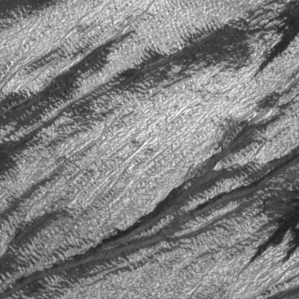
Label: frost